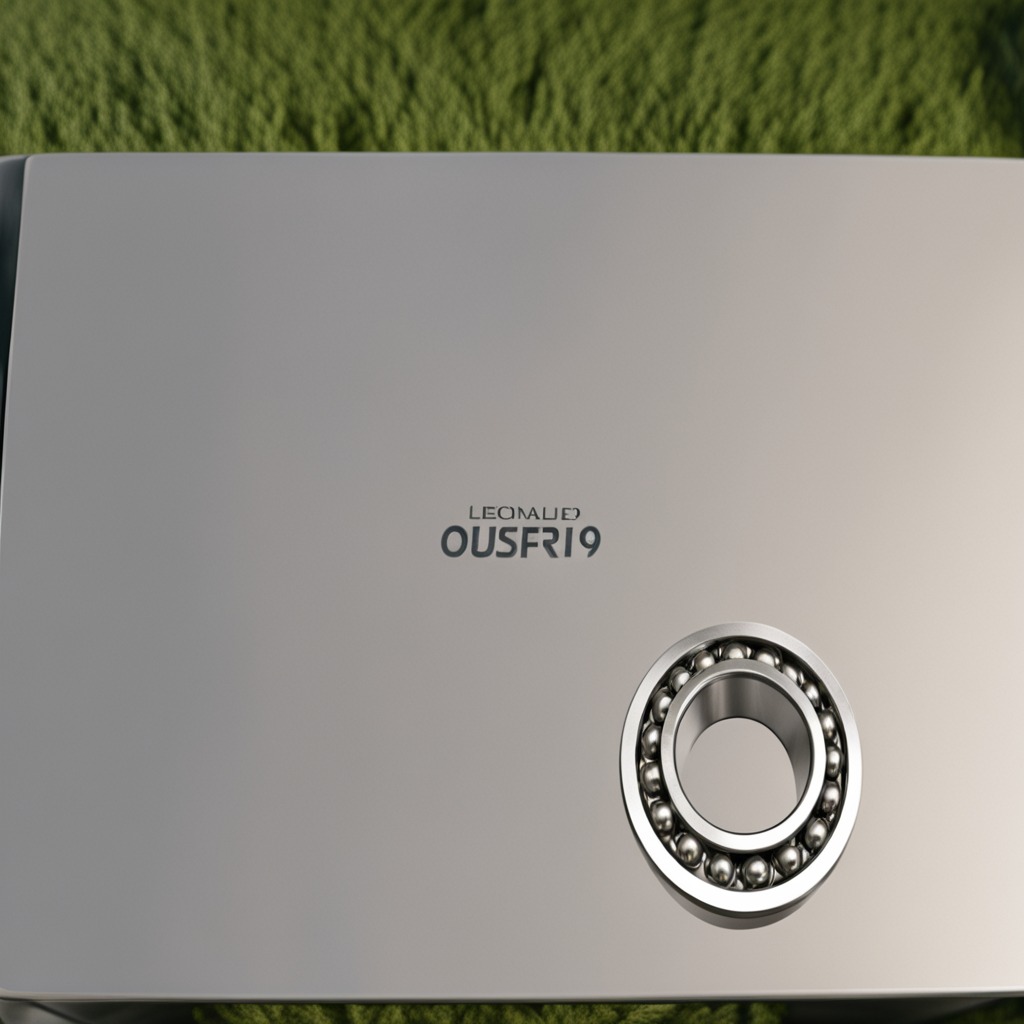
A metal ball bearing is lying on the textured surface.